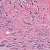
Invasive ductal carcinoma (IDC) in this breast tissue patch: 1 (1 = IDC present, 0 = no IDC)